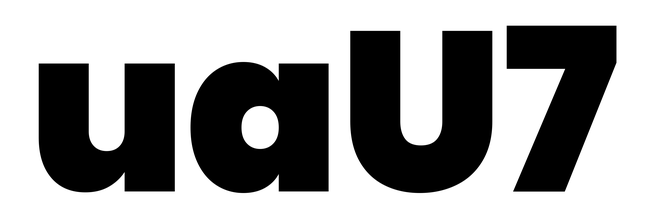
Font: Poppins-Black